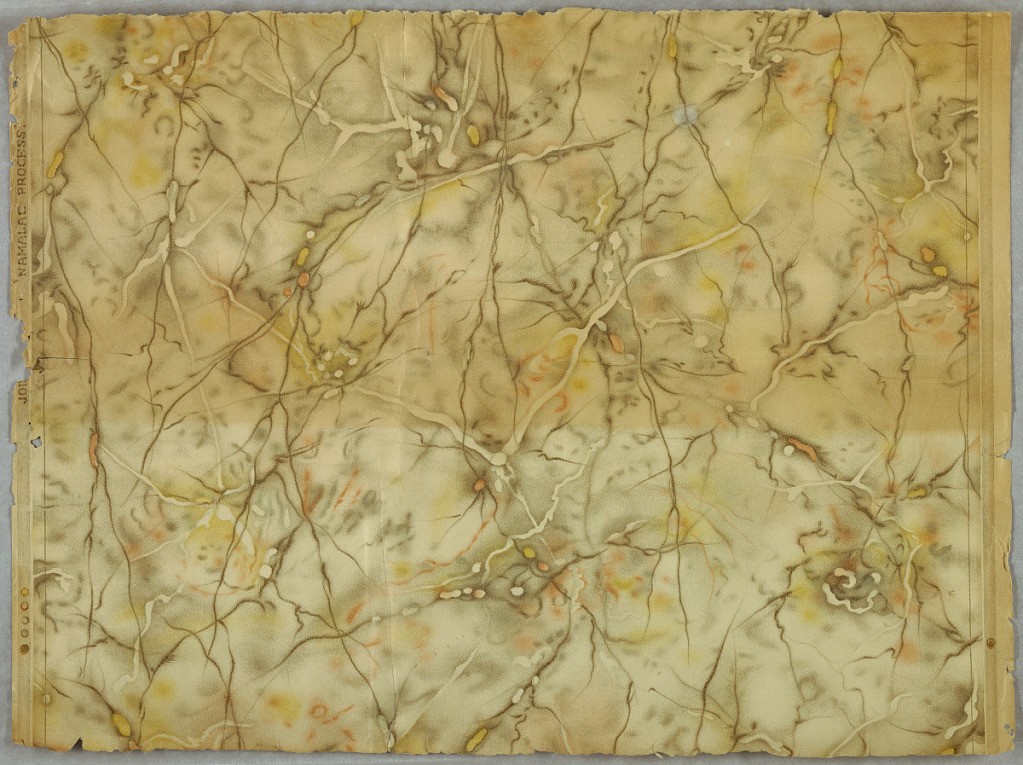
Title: Sidewall
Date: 1900–1920
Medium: Machine-printed
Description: Faux or imitation marble pattern: a) printed in shades of brown; b) printed in shades of blue-green. Printed by the "Namalac Process".